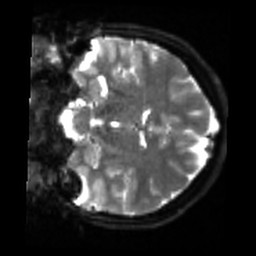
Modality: sbref
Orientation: coronal
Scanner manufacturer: siemens
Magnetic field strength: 3 T
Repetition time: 4 s
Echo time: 0.0594 s